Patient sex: F
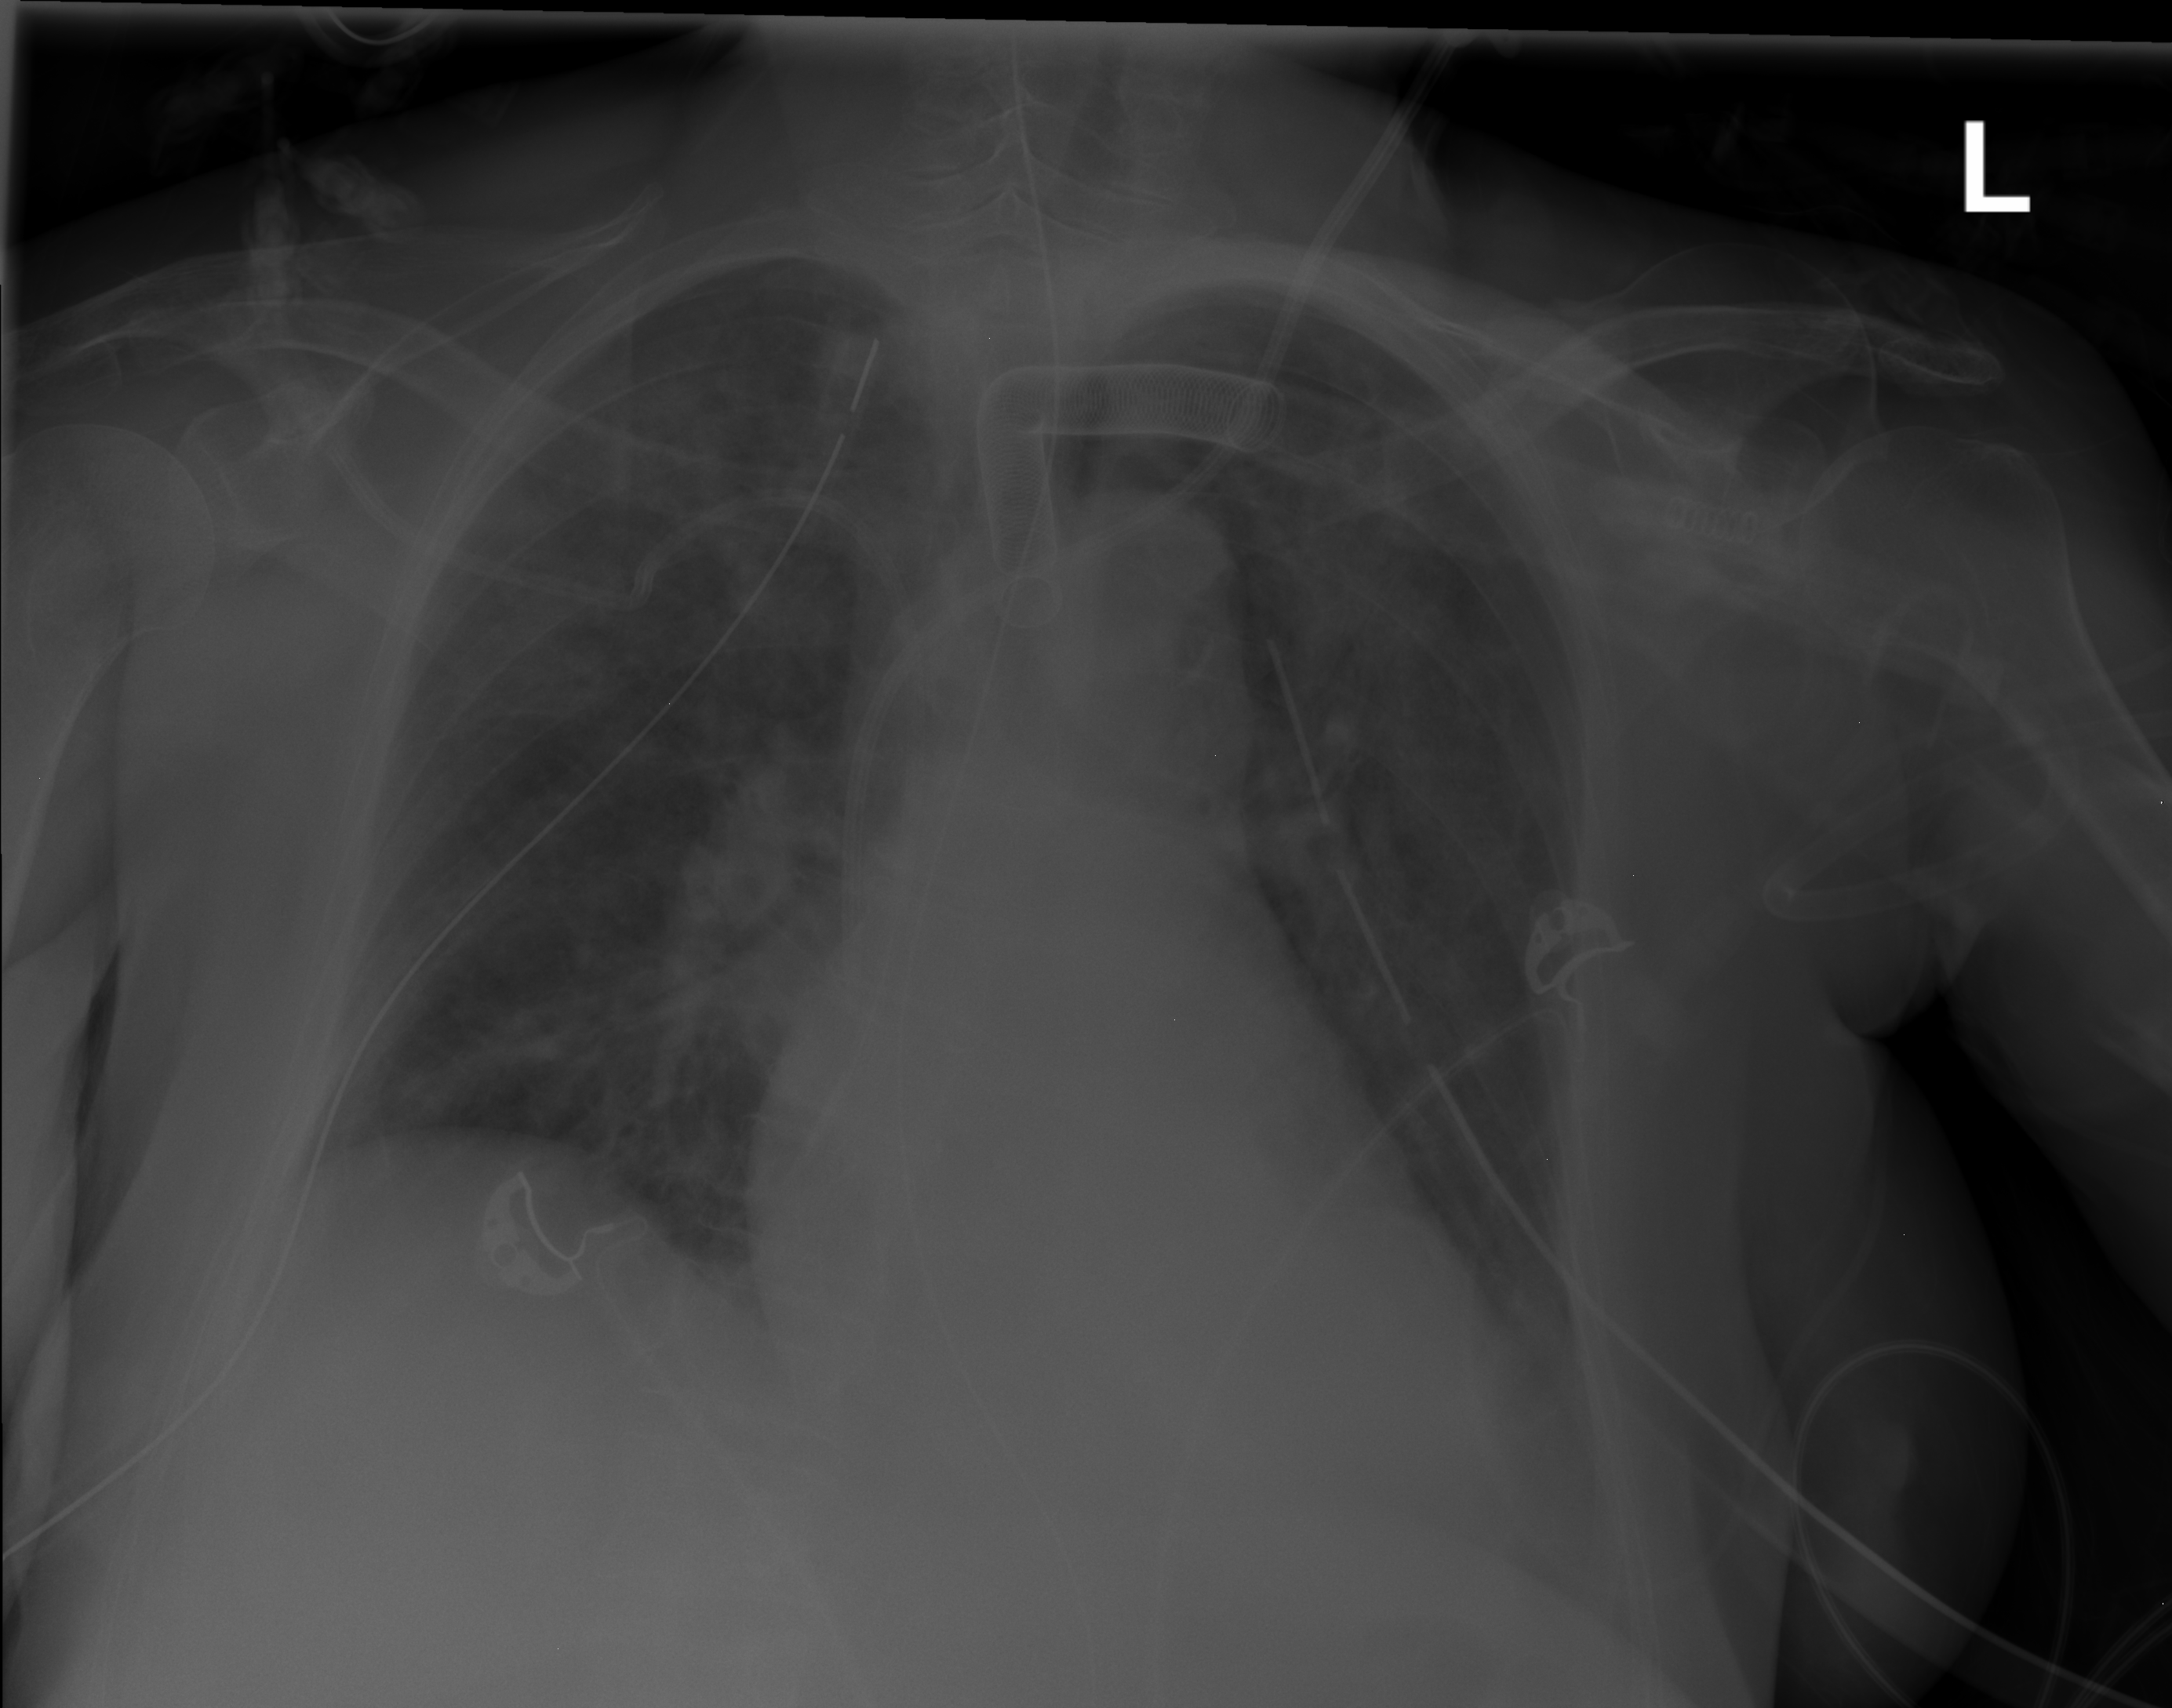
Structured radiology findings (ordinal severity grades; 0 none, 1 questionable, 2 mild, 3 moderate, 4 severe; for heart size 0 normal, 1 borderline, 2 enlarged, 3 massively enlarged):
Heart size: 0
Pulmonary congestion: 2
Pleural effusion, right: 2
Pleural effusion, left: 1
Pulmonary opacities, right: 2
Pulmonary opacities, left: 2
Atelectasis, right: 2
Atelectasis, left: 2